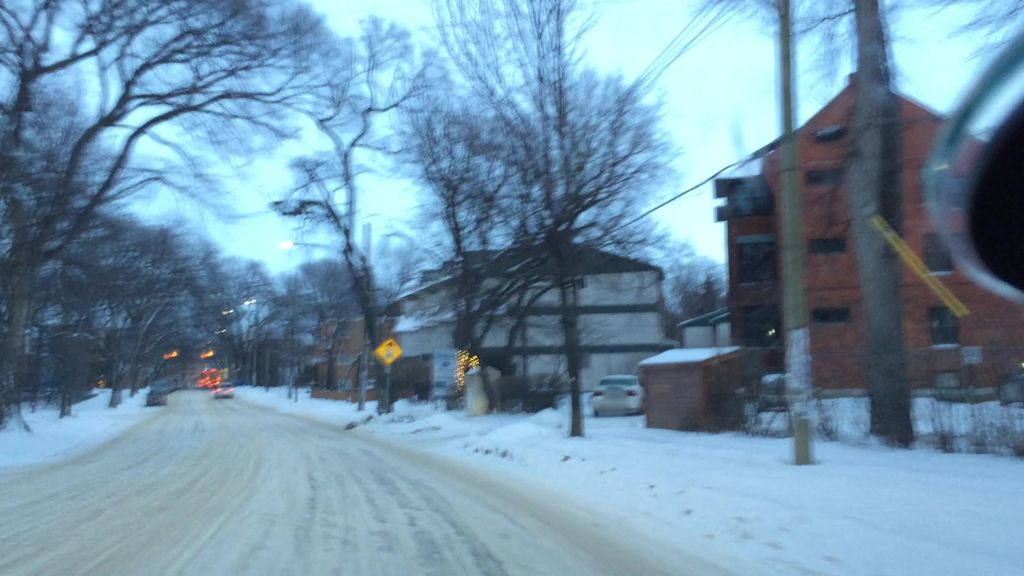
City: winnipeg